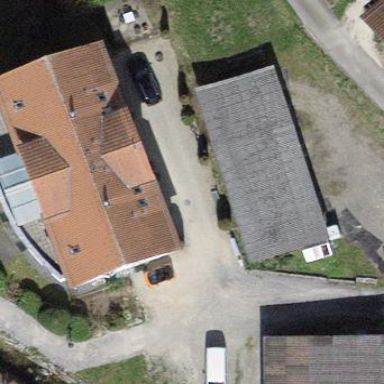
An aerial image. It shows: Shed building.